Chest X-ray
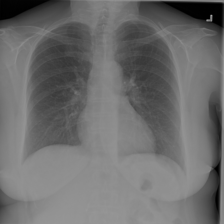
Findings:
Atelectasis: negative
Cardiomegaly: negative
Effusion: negative
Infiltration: negative
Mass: negative
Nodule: negative
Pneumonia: negative
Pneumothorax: negative
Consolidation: negative
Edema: negative
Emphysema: negative
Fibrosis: negative
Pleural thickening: negative
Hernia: negative